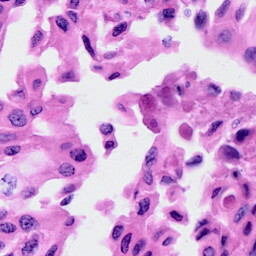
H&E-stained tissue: Cervix